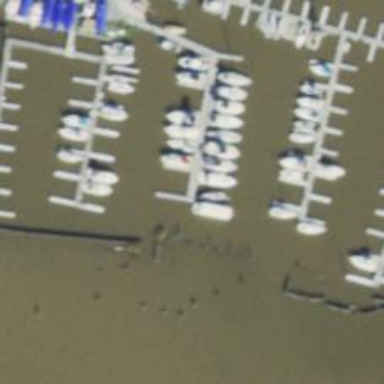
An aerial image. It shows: Man-made pier.